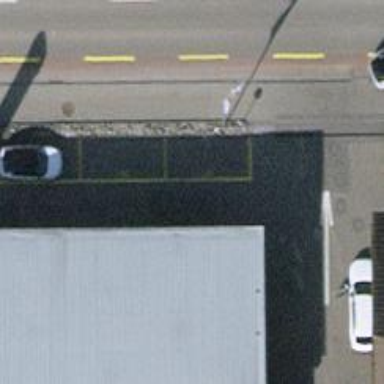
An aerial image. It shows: Advertising flagpole.